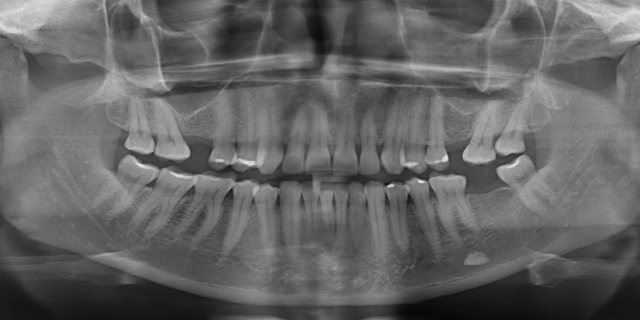
adult